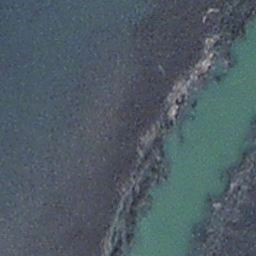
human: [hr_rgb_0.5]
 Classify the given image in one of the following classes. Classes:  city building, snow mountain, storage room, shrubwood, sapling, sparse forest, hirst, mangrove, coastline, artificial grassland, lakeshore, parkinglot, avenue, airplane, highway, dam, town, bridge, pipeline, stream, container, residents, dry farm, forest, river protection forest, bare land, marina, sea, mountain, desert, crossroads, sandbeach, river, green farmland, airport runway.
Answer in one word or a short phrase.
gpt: stream